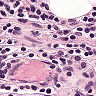
Metastatic tissue present: yes